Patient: sex F, age 76
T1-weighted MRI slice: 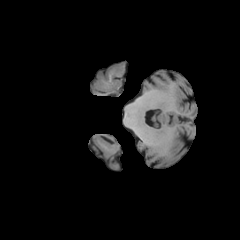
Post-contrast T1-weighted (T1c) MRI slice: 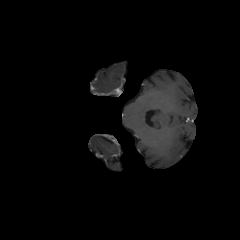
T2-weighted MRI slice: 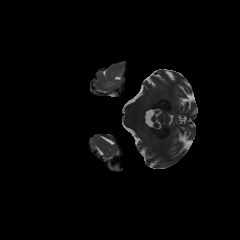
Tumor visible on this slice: no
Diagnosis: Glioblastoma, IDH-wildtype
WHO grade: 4